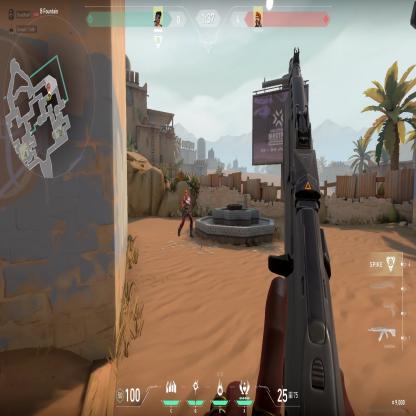
Label: enemy